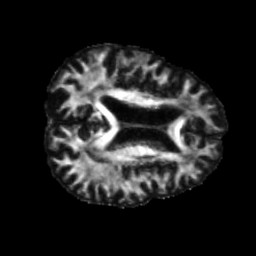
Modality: FA
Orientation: axial
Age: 72
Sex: male
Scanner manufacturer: siemens
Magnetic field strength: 3 T
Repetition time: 5.25 s
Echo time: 0.08 s